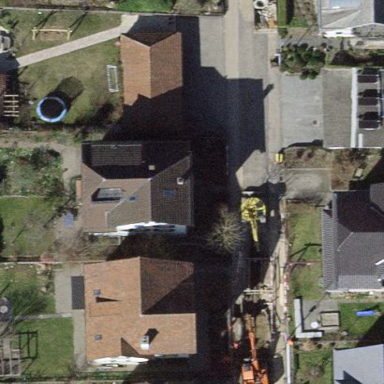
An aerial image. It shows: Residential building.